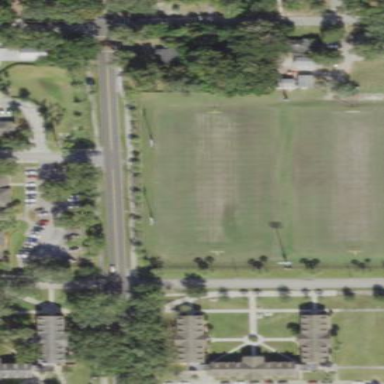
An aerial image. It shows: American football pitch.